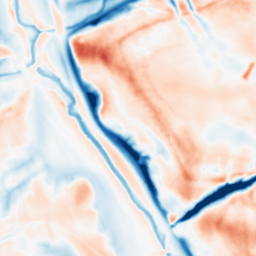
Category: multiscale
Decomposition family: dog_multiscale
Decomposition parameters: sigma_ratio: 1.6
n_scales: 5
base_sigma: 1
Upsampling method: cubic_mitchell
Upsampling parameters: scale: 4
Upsampling scale: 4